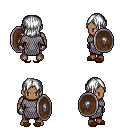
a pixel art fantasy rpg character, male body template, human, dark skin, chain mail, red pants, white long bangs hairstyle, metal gloves, brown slippers, shield, four views (front, back, left, right), 2x2 character sprite sheet, small pixel art, hard edges, no anti-aliasing